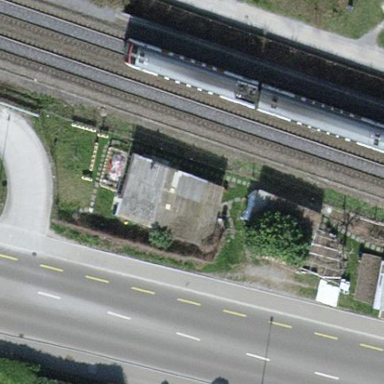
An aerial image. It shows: Shed building.